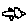
Label: bird